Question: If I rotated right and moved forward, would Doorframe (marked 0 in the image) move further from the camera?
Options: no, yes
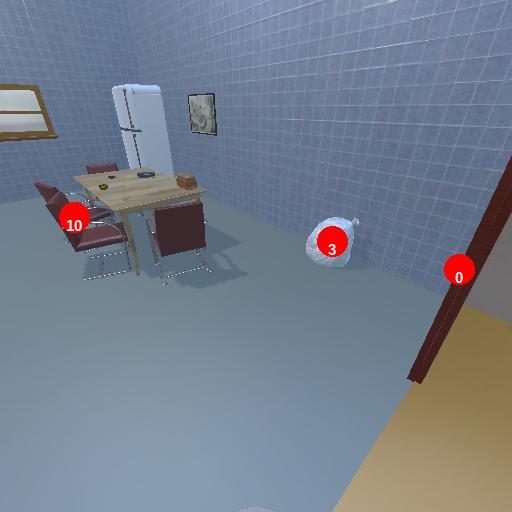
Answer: no